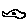
Label: fish